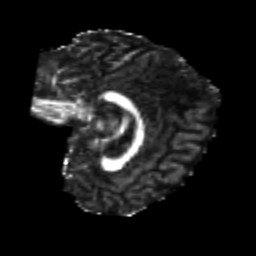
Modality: FA
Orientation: sagittal
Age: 22
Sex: female
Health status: healthy
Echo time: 0.074 s